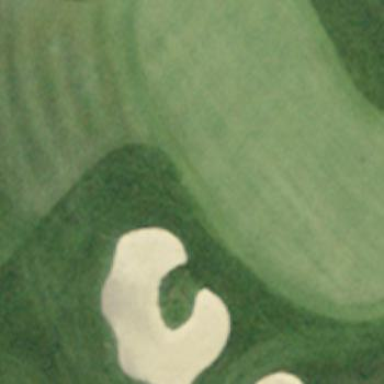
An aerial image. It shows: Bunker filled with sand on golf course.